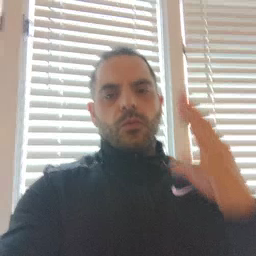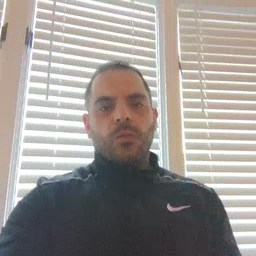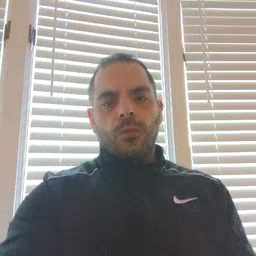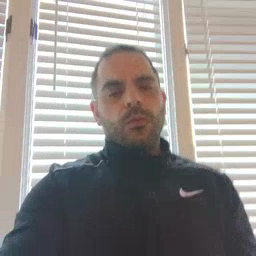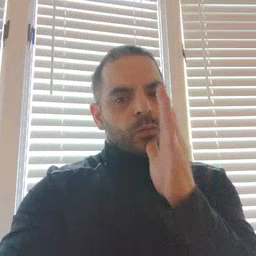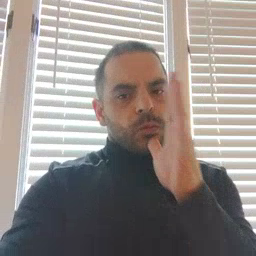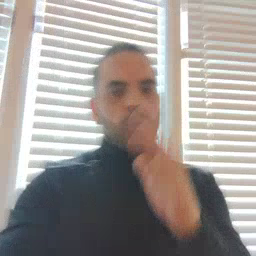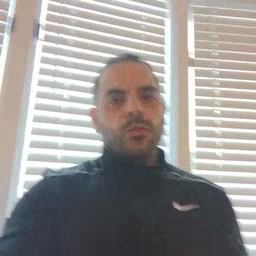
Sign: mom